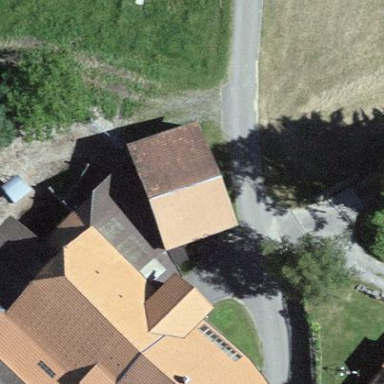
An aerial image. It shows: Farm building.